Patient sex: M
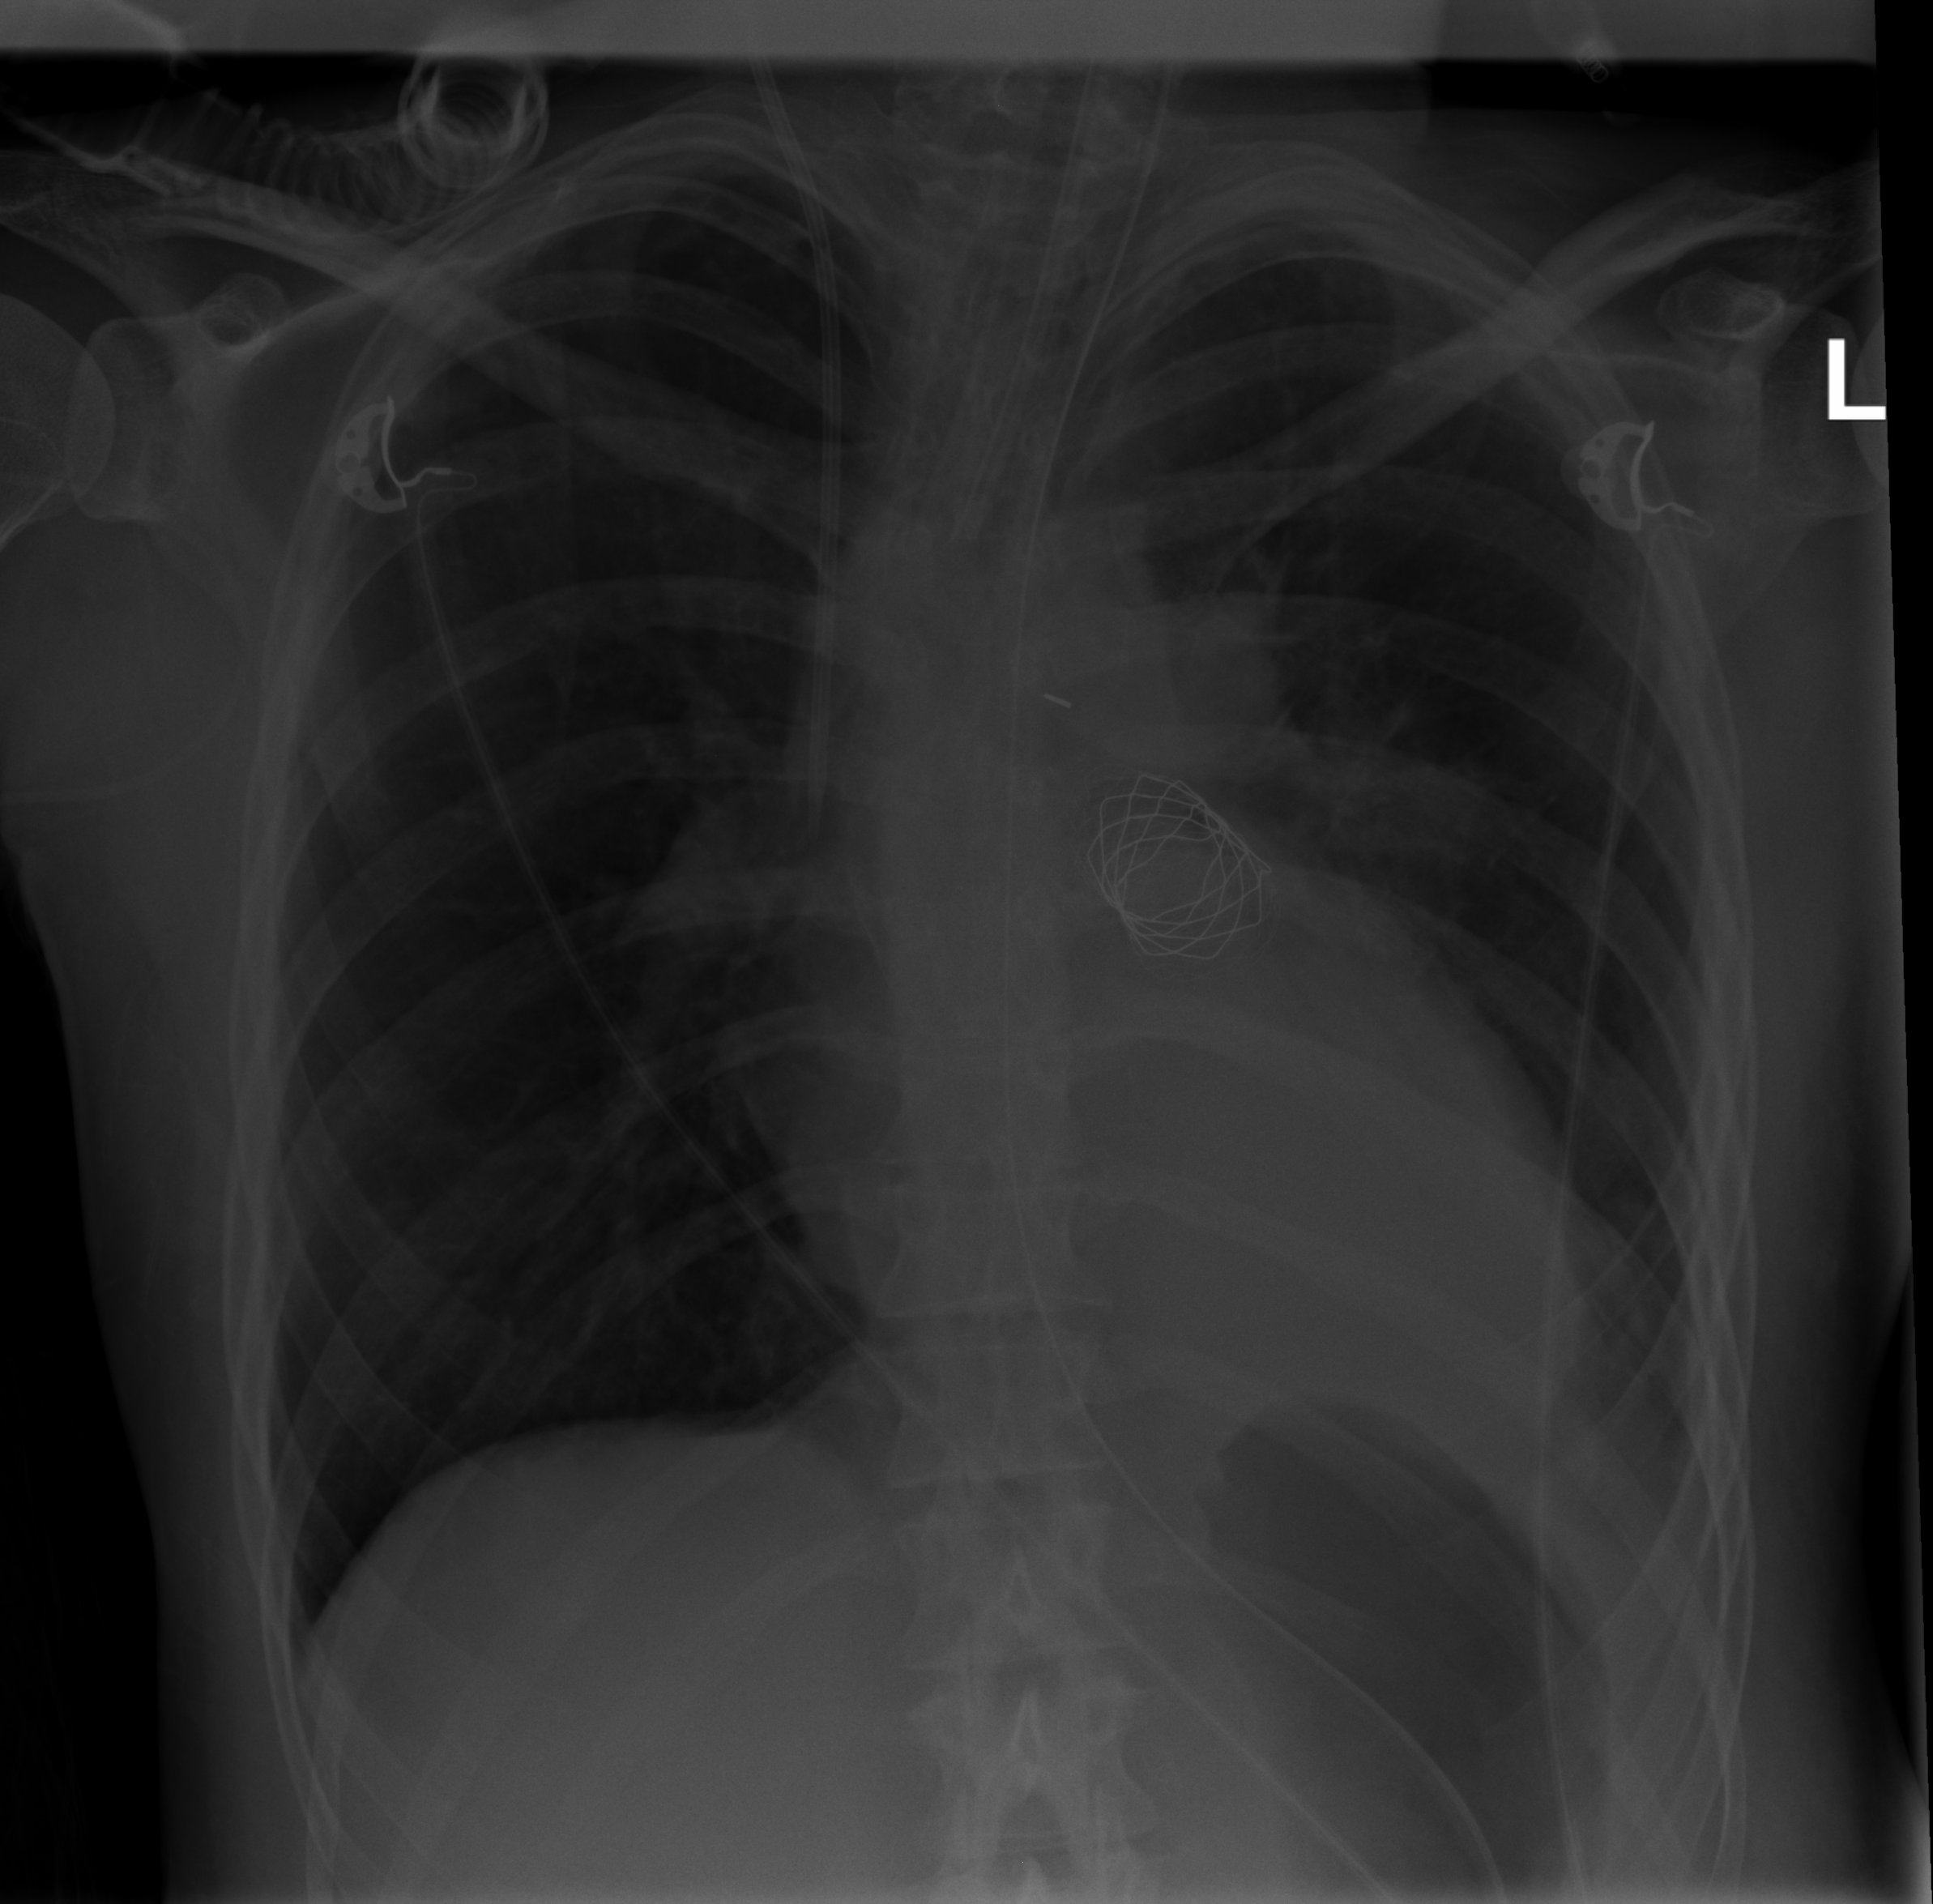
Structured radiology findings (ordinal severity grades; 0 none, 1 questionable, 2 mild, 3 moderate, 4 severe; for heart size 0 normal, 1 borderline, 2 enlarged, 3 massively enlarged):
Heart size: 2
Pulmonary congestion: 0
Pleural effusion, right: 0
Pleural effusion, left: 1
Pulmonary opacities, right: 0
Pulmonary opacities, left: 0
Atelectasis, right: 0
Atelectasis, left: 0